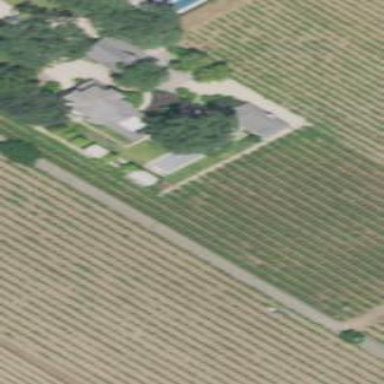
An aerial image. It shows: Vineyard where grapes are grown.